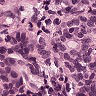
Metastatic tissue present: yes